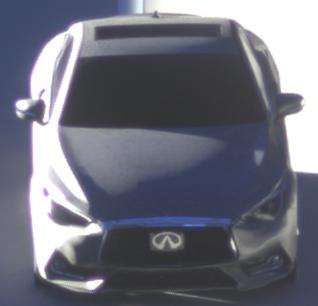
Make: Infiniti
Model: Q60 2.0t
Detailed model: Q60 (V37)
Model produced from: 2016/10
Model produced until: 2018/08
Doors: 2
Color: gray
Road condition: dry road
Daytime: sunrise or sunset
Contrast: high contrast